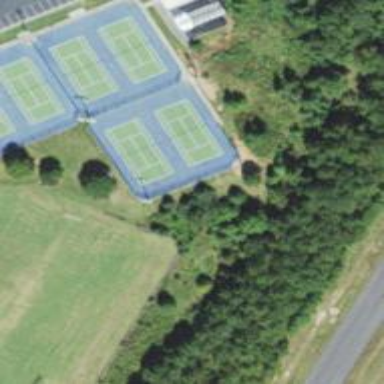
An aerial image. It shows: Tennis court on the leisure land pitch.